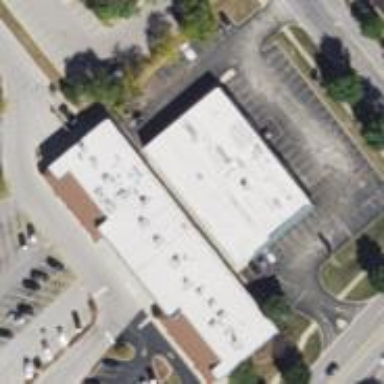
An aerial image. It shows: Retail building.